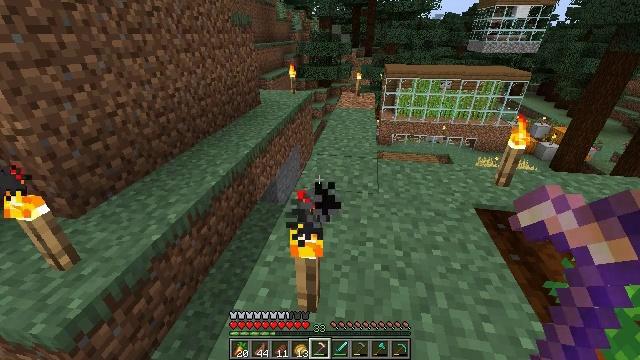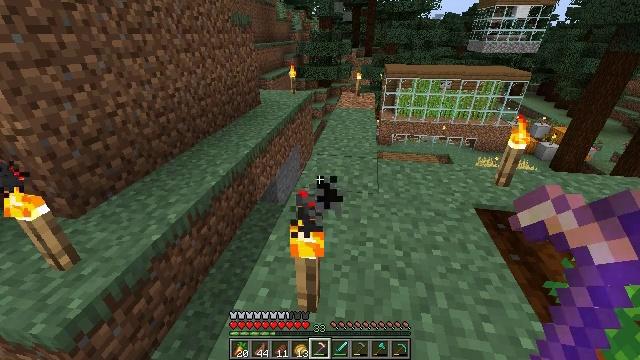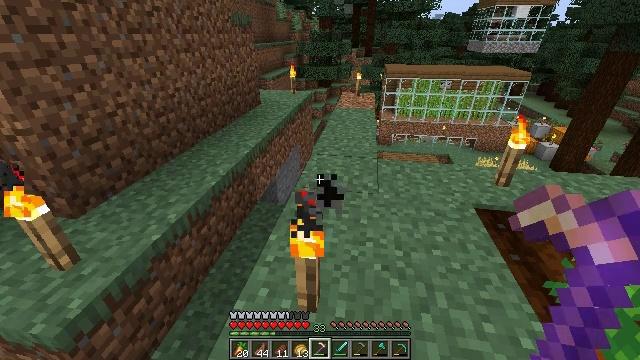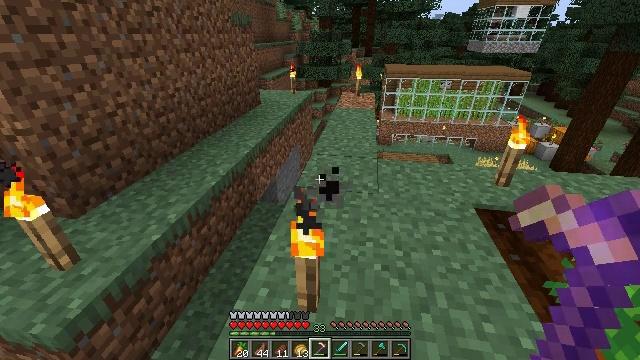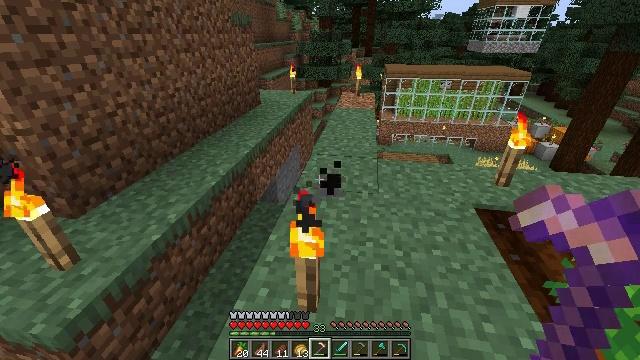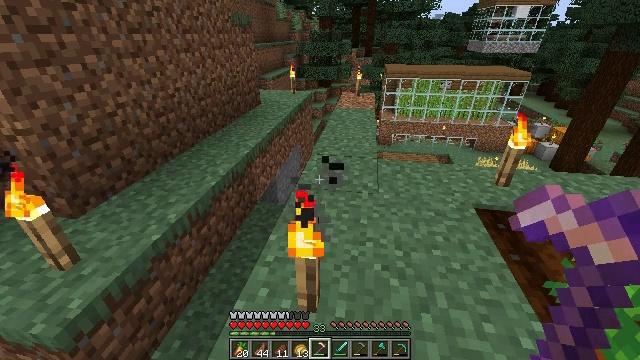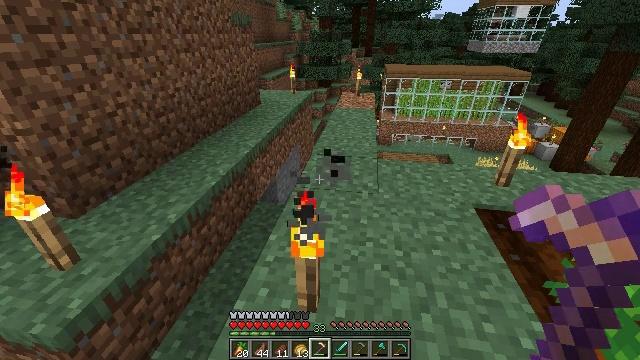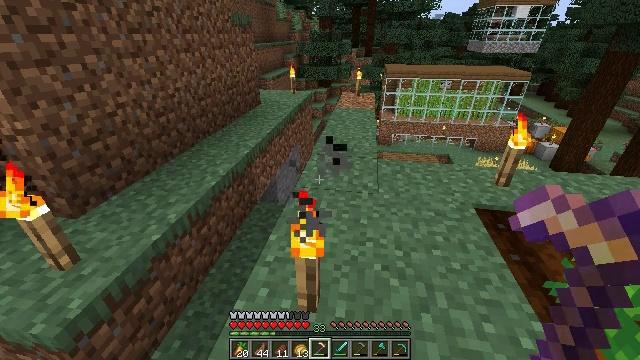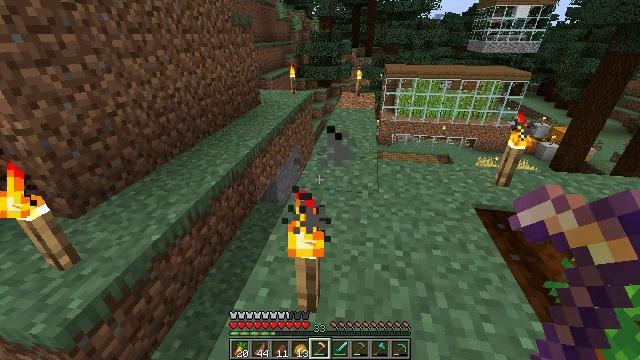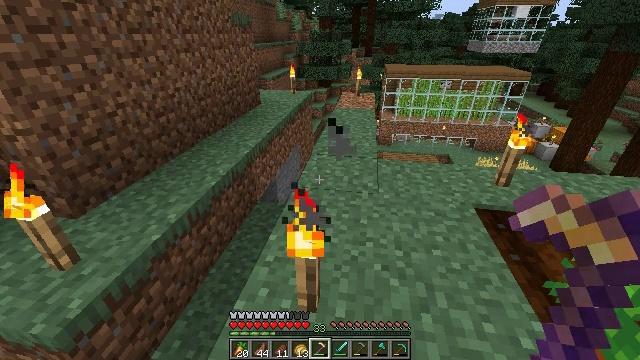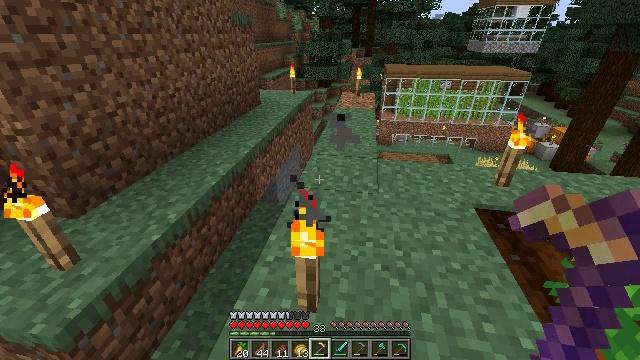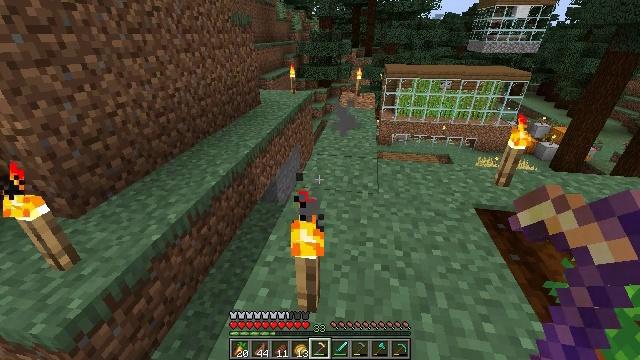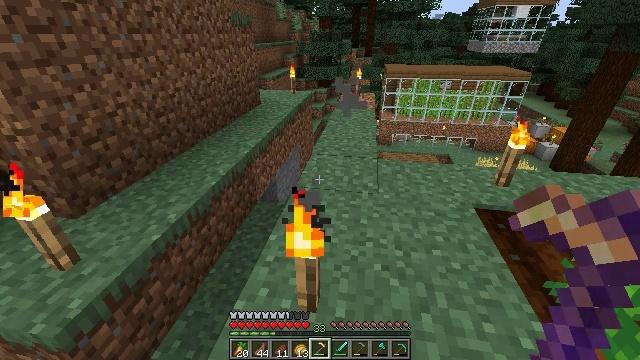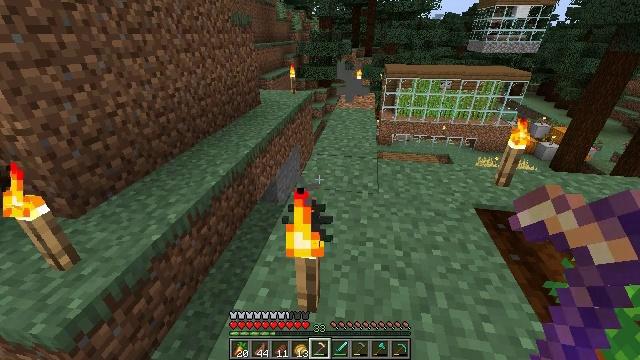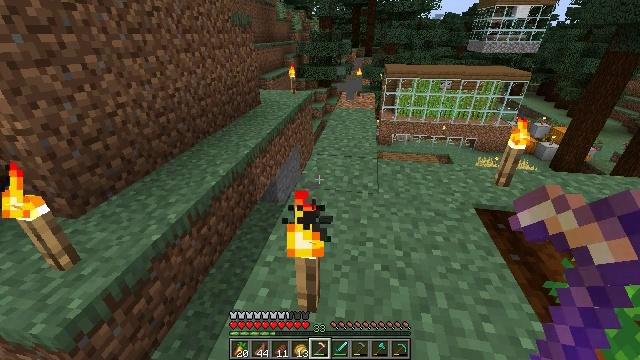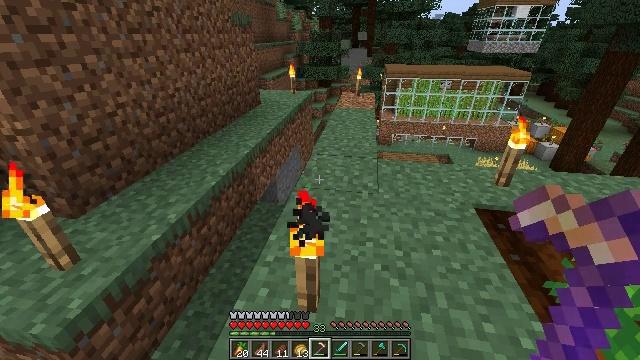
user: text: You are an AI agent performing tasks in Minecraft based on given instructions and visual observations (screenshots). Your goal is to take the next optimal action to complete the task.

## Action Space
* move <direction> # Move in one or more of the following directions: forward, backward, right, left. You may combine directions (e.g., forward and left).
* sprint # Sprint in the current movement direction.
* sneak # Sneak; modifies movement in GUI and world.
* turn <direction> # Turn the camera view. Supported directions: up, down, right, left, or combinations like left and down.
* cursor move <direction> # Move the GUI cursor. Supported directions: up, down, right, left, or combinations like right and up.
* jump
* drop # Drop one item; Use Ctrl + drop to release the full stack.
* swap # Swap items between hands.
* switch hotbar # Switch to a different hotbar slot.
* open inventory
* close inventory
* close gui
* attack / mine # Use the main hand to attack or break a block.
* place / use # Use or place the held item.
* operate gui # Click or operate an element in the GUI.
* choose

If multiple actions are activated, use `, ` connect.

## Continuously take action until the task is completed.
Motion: motion action
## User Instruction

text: Collect carrots by breaking the crop.
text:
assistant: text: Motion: no_op
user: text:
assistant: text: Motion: no_op
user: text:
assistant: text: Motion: no_op
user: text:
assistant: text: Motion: no_op
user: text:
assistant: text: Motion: no_op
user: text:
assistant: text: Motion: no_op
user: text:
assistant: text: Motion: no_op
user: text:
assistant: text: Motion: no_op
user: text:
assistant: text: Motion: no_op
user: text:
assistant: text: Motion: no_op
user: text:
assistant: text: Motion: no_op
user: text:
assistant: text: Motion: no_op
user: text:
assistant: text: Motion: no_op
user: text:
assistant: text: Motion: no_op
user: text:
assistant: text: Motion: no_op
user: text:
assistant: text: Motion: no_op
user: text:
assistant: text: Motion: no_op
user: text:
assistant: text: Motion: no_op
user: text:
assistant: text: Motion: no_op
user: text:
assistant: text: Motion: no_op
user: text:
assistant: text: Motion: no_op
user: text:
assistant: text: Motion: no_op
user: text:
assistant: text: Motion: no_op
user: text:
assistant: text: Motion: no_op
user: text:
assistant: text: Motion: no_op
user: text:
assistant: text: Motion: no_op
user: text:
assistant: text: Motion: no_op
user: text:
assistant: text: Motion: no_op
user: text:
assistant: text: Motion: no_op
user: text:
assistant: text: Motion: no_op